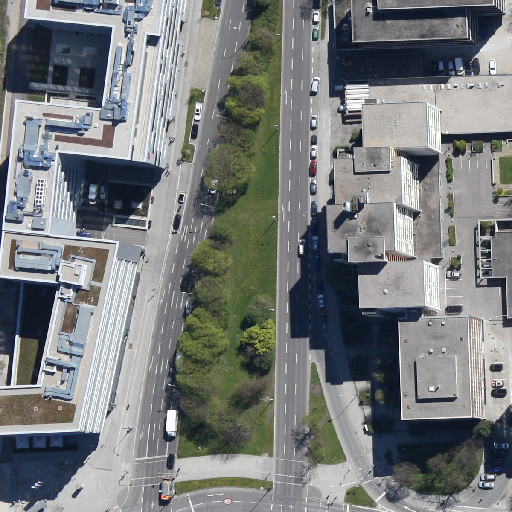
Referring expression: car in the parking area